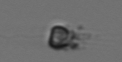
Label: Apedinella